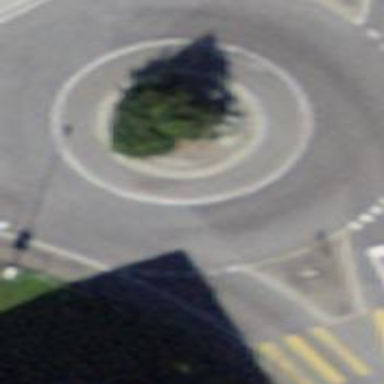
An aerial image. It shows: Secondary road around roundabout.